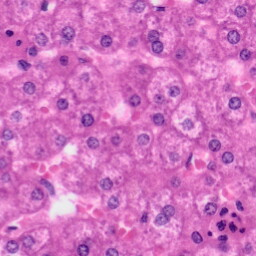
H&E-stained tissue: Liver